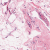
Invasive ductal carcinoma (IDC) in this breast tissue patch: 0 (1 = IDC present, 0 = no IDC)